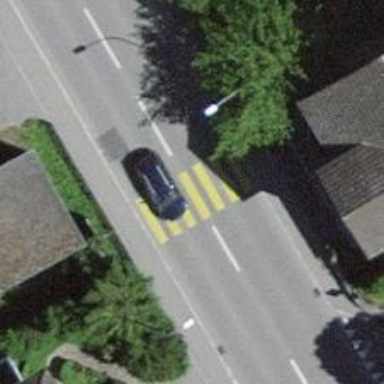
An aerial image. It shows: Uncontrolled zebra crossing with notable zebra markings.